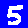
Digit: 5